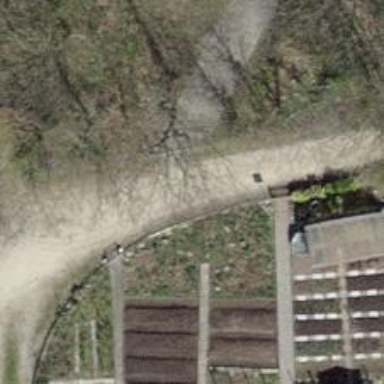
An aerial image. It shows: Unpaved track with grade2 tracktype.